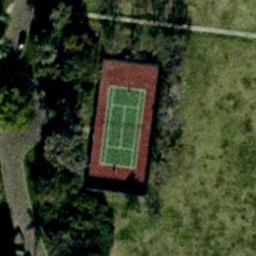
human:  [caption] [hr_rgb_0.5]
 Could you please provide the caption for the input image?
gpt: This is a tennis court surrounded by many plants .

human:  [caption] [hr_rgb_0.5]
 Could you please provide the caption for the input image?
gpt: A tennis court with many plants surrounded .

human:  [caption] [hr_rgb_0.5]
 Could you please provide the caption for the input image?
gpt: There is a tennis court with many plants in it.

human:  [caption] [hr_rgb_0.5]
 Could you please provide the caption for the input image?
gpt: A tennis court is surrounded by many plants .

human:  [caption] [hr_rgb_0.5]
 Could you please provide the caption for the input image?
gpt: There is a tennis court surrounded by many plants.